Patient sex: M
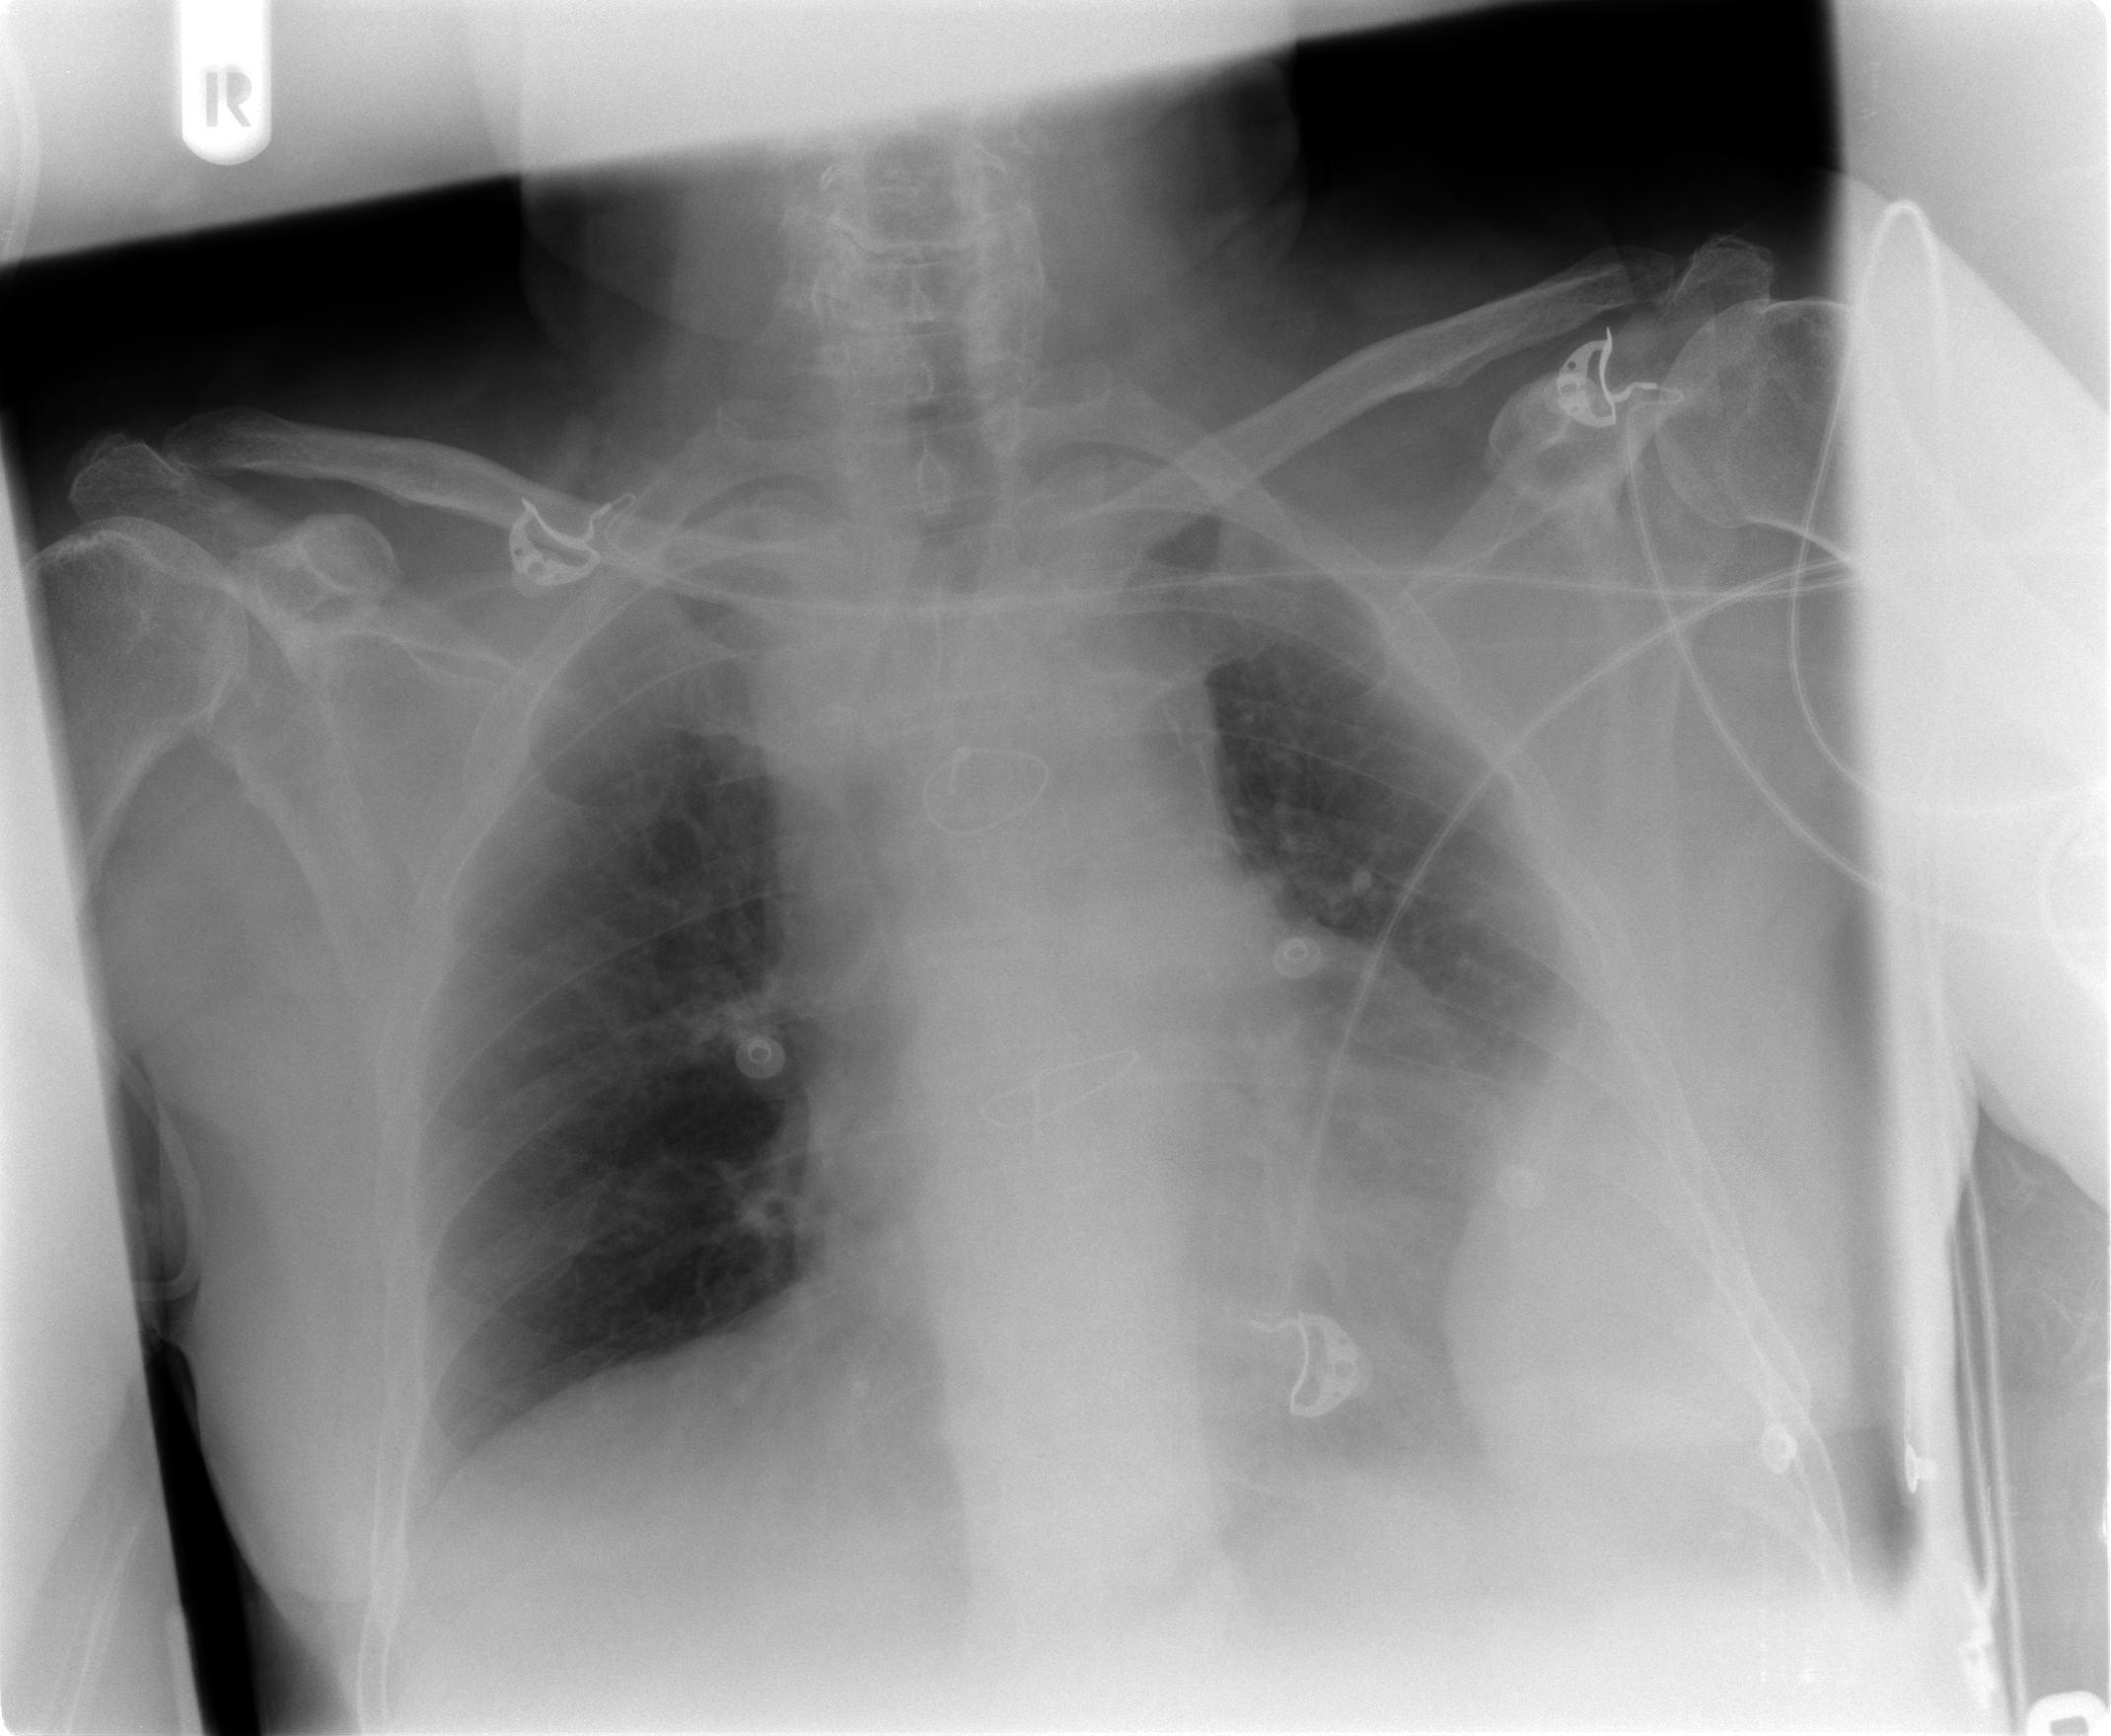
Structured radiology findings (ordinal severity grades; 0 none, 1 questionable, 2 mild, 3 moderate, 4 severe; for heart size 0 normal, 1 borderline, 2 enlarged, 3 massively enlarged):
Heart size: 2
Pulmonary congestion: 0
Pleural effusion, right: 0
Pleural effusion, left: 2
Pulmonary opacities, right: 0
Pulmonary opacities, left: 0
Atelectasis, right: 0
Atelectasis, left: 2